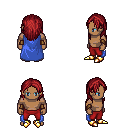
a pixel art fantasy rpg character, male body template, human, dark skin, blue cape, red pants, brunette long hairstyle, leather bracers, gold boots, four views (front, back, left, right), 2x2 character sprite sheet, small pixel art, hard edges, no anti-aliasing